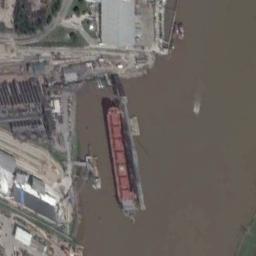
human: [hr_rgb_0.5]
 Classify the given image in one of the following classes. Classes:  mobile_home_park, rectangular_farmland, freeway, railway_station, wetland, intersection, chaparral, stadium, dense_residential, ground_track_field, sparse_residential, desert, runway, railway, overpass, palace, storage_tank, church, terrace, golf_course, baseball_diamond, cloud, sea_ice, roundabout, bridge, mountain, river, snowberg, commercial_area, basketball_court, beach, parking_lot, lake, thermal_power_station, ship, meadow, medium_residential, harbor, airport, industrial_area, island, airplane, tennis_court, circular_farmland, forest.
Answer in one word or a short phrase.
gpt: ship